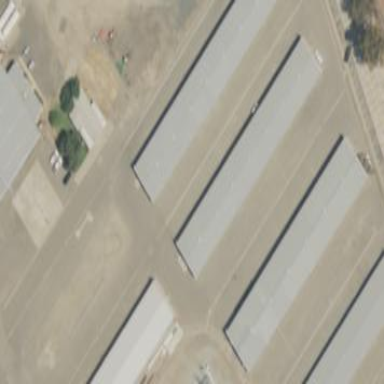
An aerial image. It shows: Hangar building at the airport.